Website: macys
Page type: billing-address
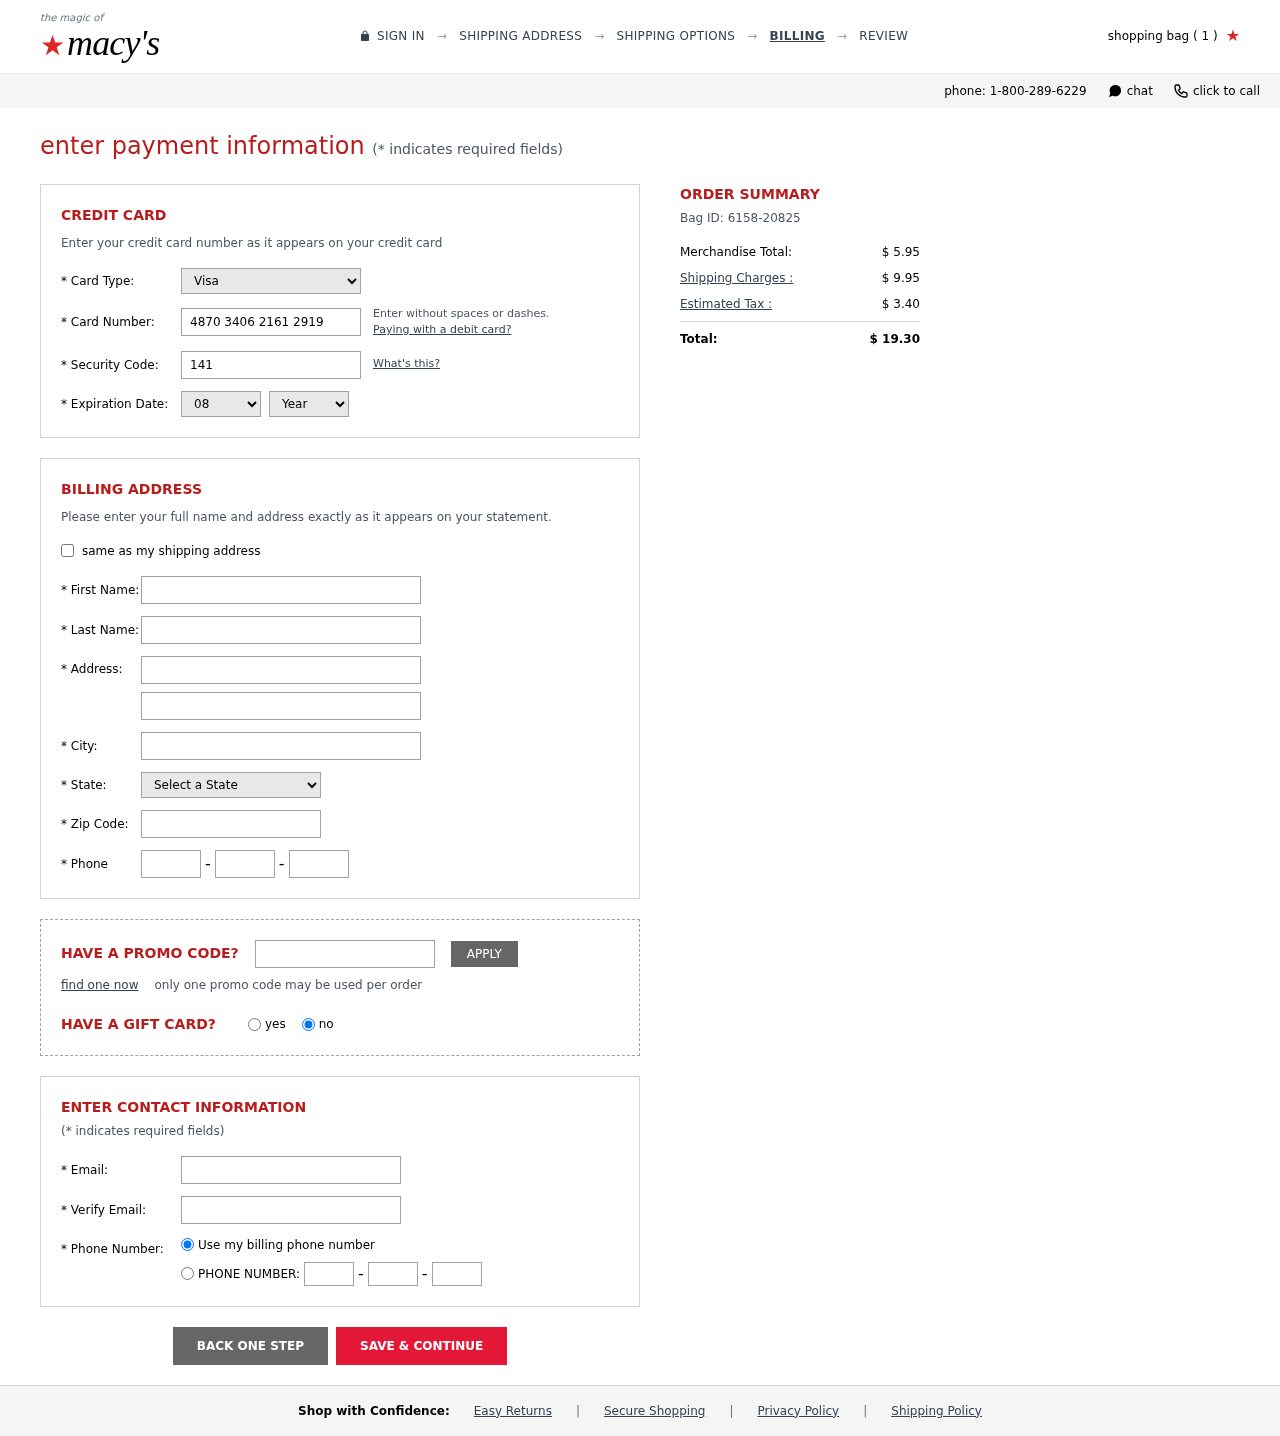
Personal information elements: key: PII_CARD_CVV
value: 141
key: PII_CARD_EXPIRY_MONTH
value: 08
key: PII_CARD_EXPIRY_YEAR
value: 28
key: PII_CARD_NUMBER
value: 4870 3406 2161 2919
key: PII_CARD_TYPE
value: Visa
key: PII_CITY
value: North James
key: PII_EMAIL
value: christine.wolfe@hotmail.com
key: PII_FIRSTNAME
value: Christine
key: PII_LASTNAME
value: Wolfe
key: PII_PHONE_AREA
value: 499
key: PII_PHONE_PREFIX
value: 616
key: PII_PHONE_SUFFIX
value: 4447
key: PII_POSTCODE
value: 79312
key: PII_STATE_ABBR
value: NV
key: PII_STREET
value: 254 Cole Summit
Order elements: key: ORDER_NUM_ITEMS
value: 1
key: ORDER_ID
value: Bag ID: 6158-20825
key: ORDER_SUBTOTAL
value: $ 5.95
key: ORDER_SHIPPING_COST
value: $ 9.95
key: ORDER_TAX
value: $ 3.40
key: ORDER_TOTAL
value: $ 19.30